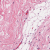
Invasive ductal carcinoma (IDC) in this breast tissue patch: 0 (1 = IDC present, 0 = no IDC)